Aerial crown-view tile of a tropical tree (Barro Colorado Island, Panama), acquired 20250512:
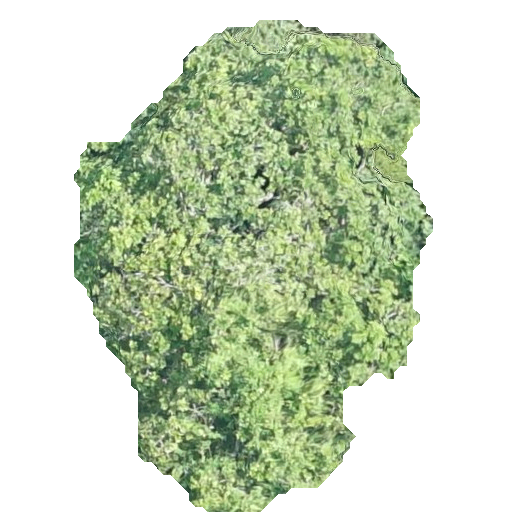
Species: Anacardium excelsum
GBIF accepted scientific name: Anacardium excelsum
Crown area: 185.218 m²